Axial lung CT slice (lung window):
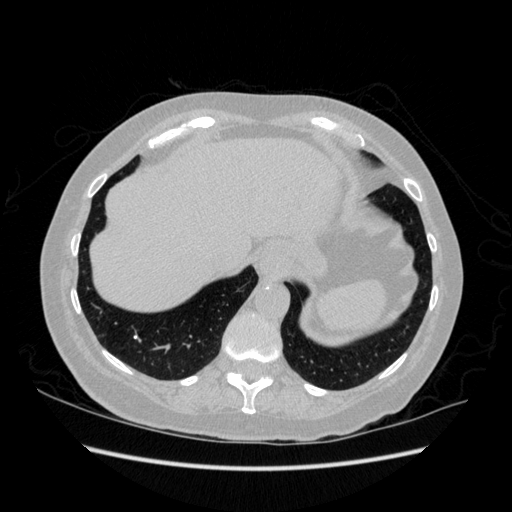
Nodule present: no